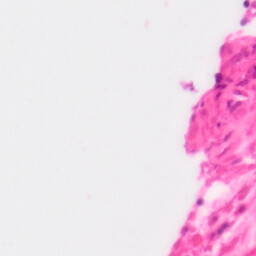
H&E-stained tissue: Colon